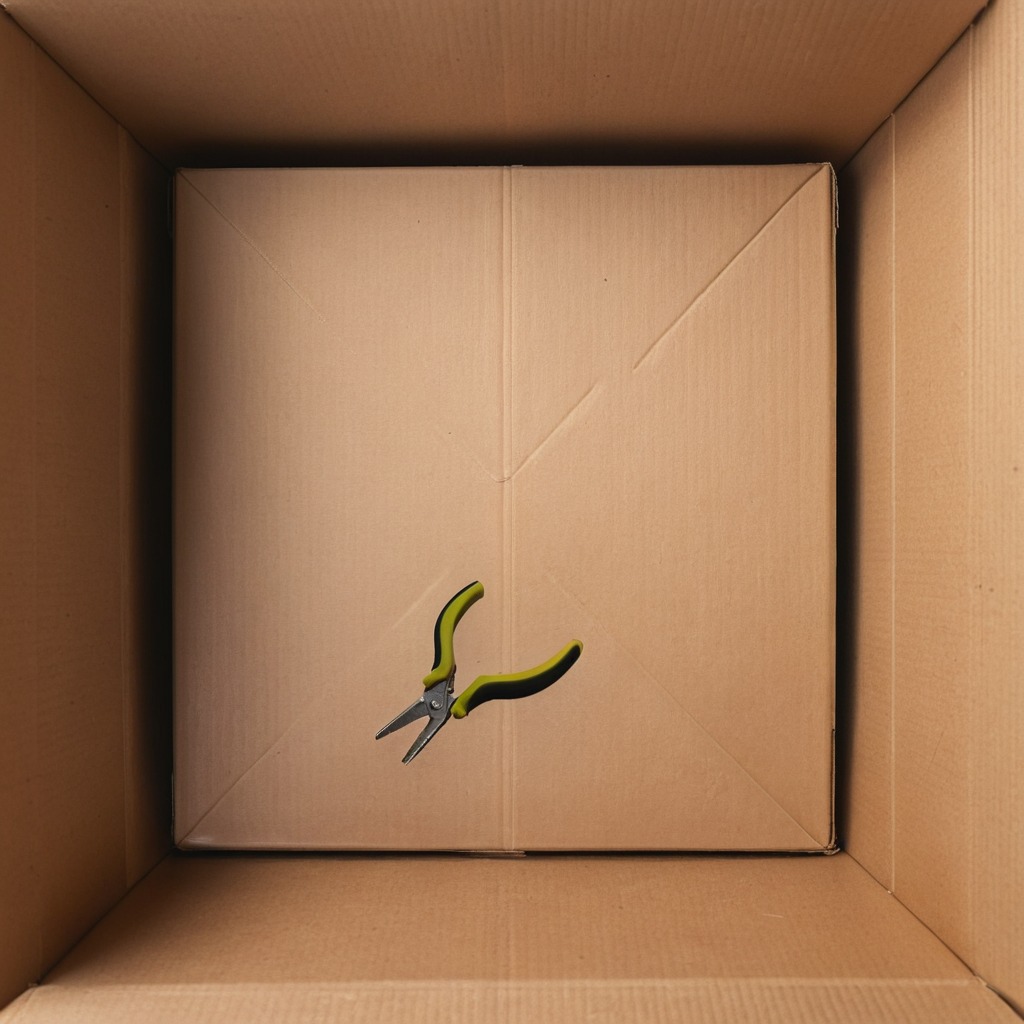
A plier is lying on the cardboard box surface.